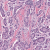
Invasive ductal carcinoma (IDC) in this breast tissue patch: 1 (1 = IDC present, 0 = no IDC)